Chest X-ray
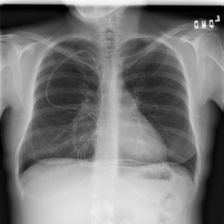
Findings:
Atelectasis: negative
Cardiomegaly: negative
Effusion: negative
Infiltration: negative
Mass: negative
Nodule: positive
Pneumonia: negative
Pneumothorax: negative
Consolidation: negative
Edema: negative
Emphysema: negative
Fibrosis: negative
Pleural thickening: negative
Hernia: negative